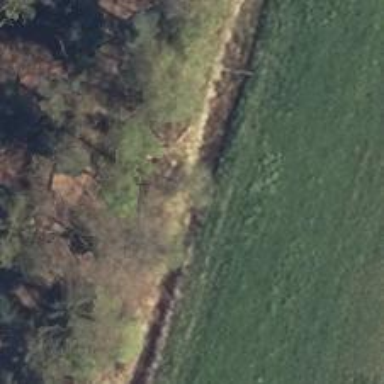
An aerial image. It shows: Hunting stand.